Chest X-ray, AP view. Patient: 69 years old, sex F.
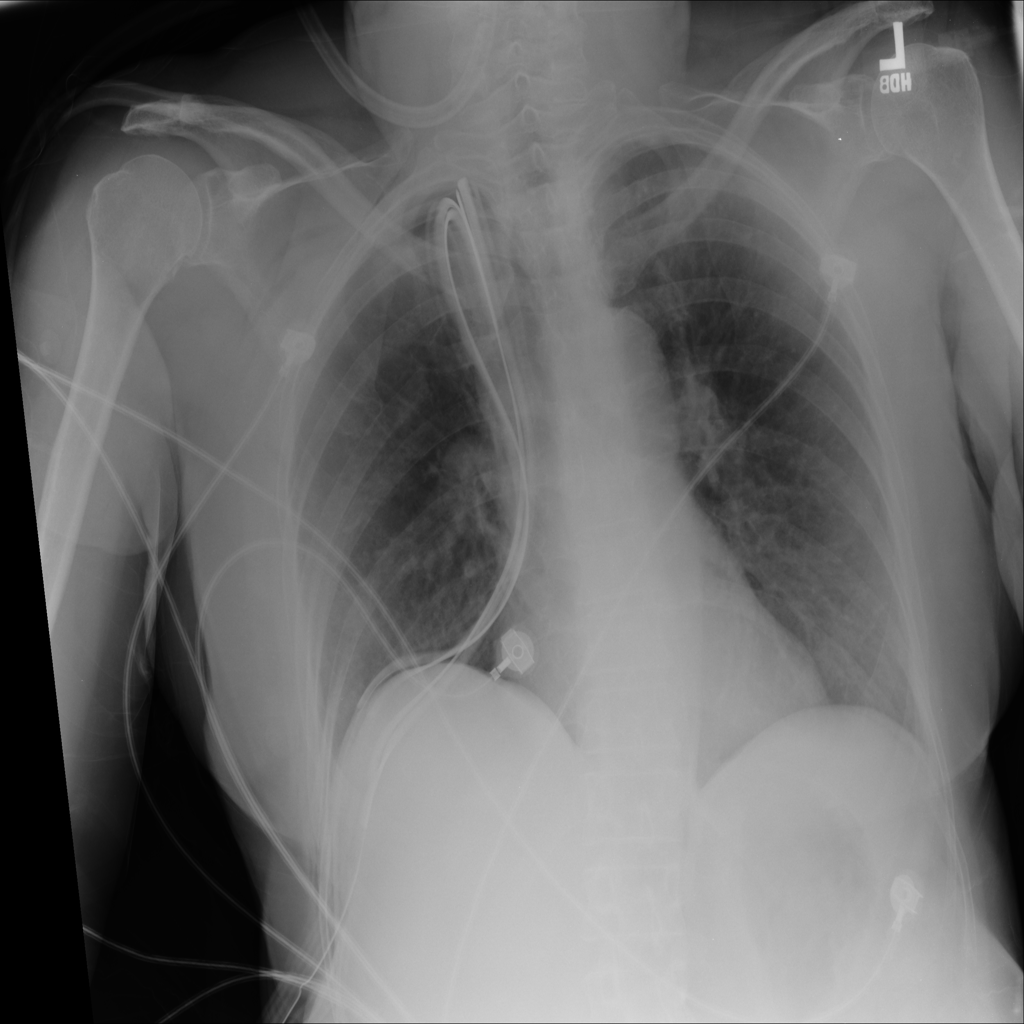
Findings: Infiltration